Field crop: maize
Growth stage: 2
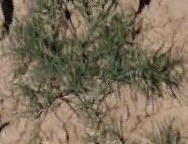
Species: salsola